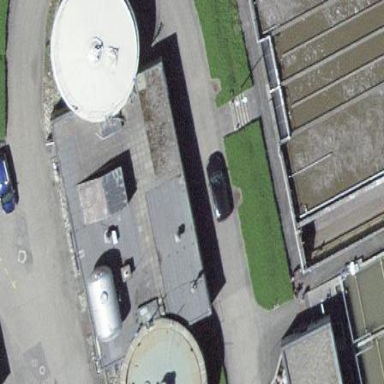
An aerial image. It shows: View of wastewater plant.